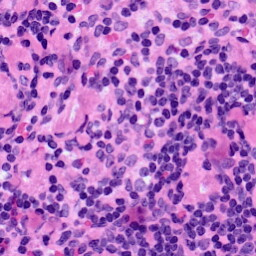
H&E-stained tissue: LymphNode